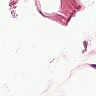
Metastatic tissue present: no